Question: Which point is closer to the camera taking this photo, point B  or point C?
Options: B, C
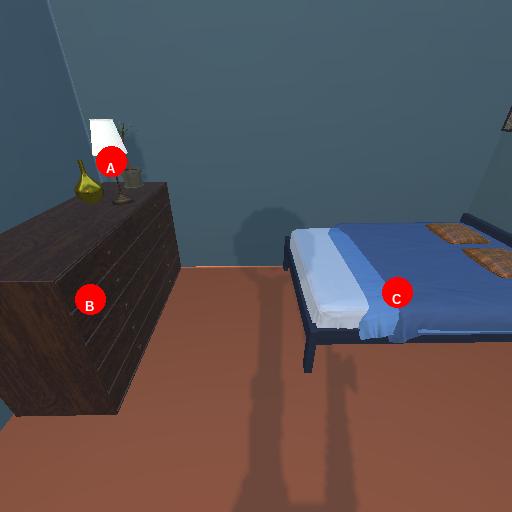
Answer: B